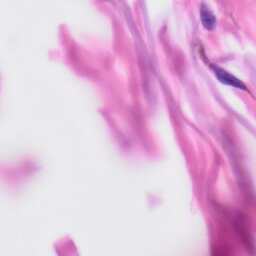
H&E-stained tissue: Skin